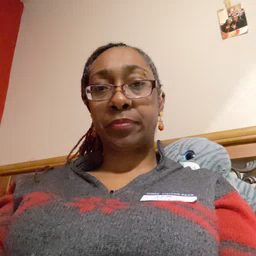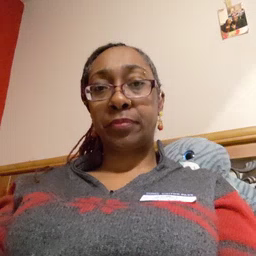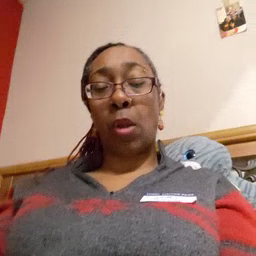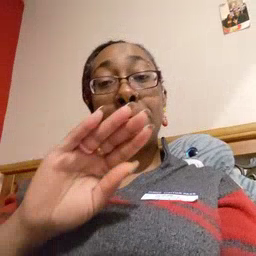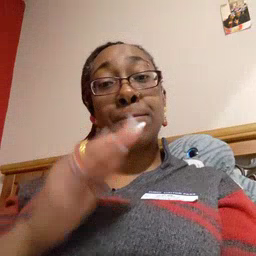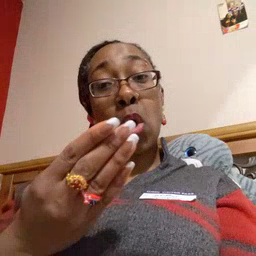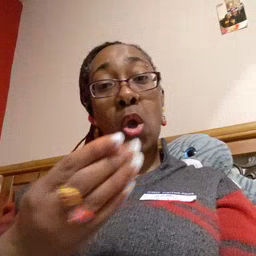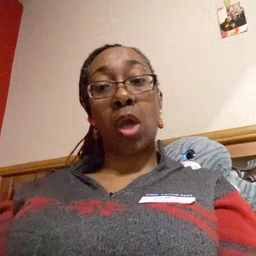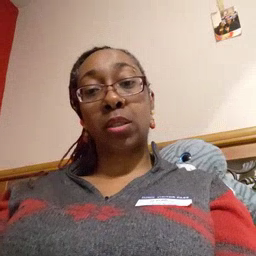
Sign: book